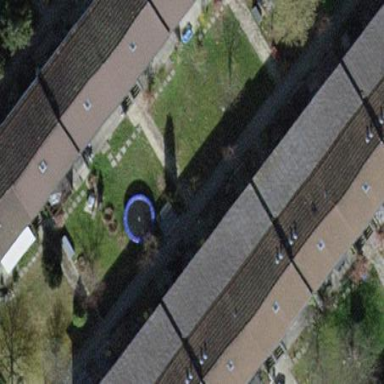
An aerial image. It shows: House with tiled roof.